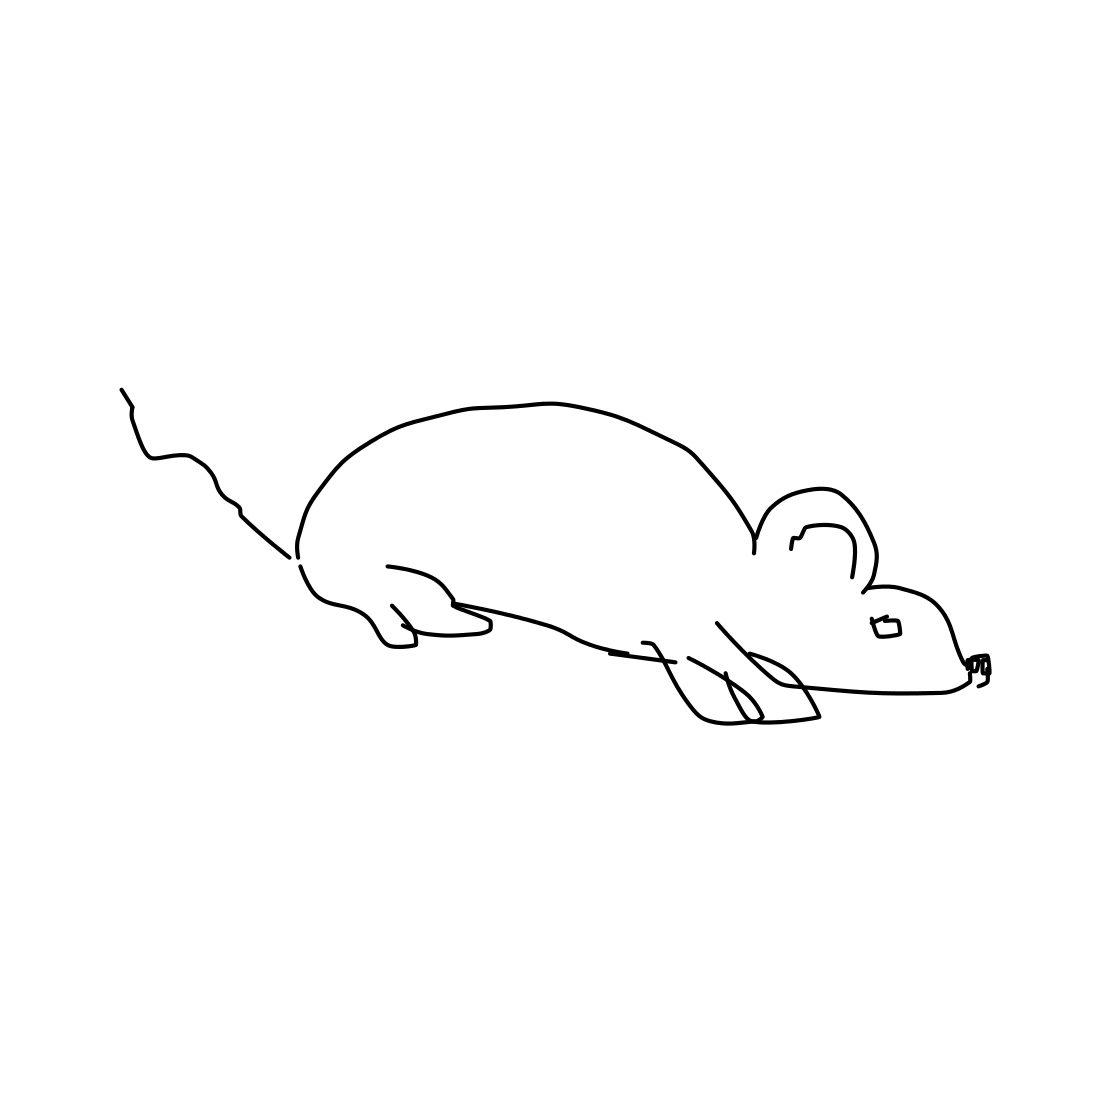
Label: mouse (animal)